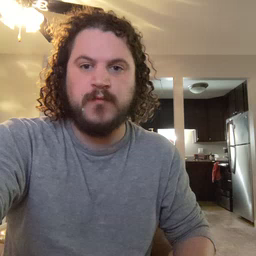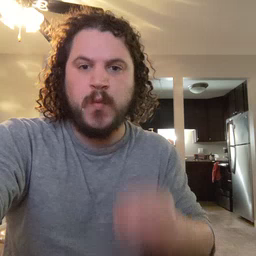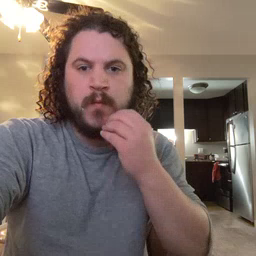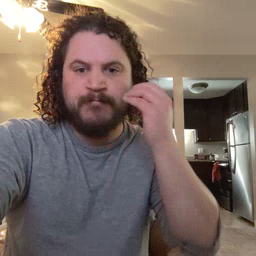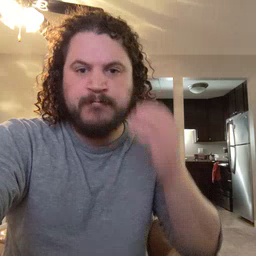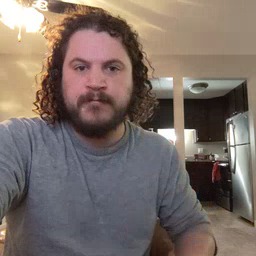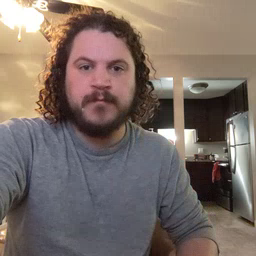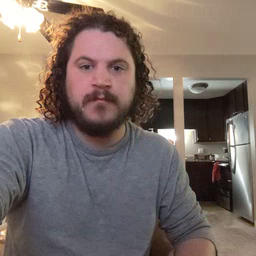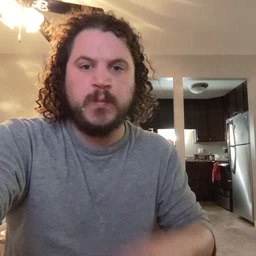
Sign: home